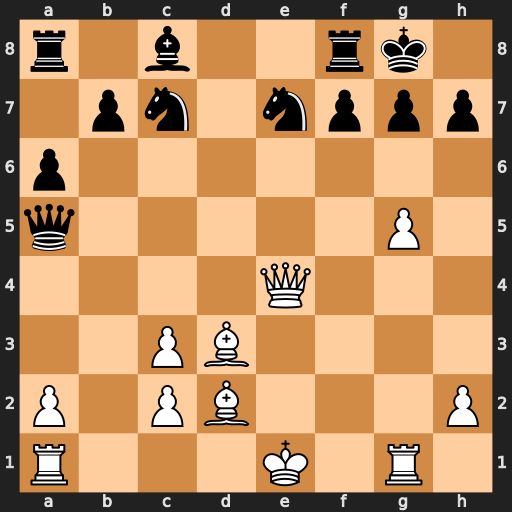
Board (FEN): r1b2rk1/1pn1nppp/p7/q5P1/4Q3/2PB4/P1PB3P/R3K1R1
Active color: w
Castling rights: Q
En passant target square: -
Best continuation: Qxh7#